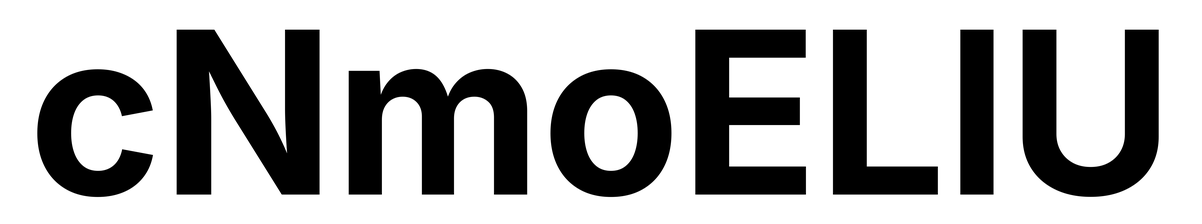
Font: Inter_Bold